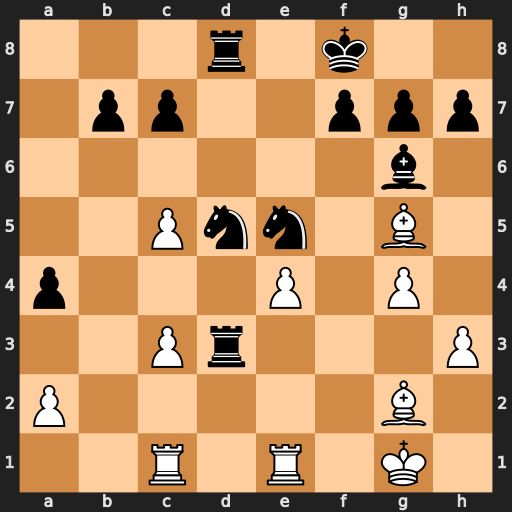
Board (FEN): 3r1k2/1pp2ppp/6b1/2Pnn1B1/p3P1P1/2Pr3P/P5B1/2R1R1K1
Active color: w
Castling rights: -
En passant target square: -
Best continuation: Bxd8 Nf4 Bxc7